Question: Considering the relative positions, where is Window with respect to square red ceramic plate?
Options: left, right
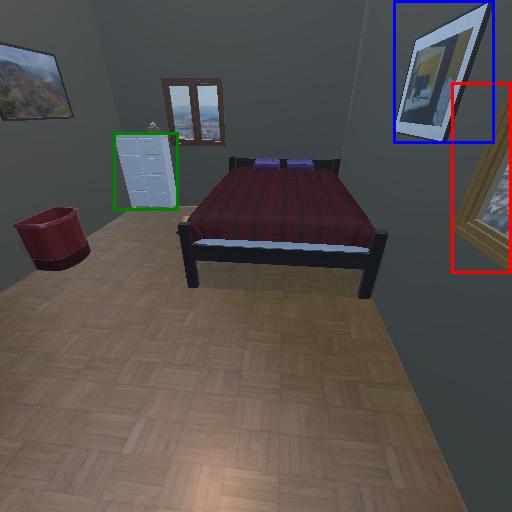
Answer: left